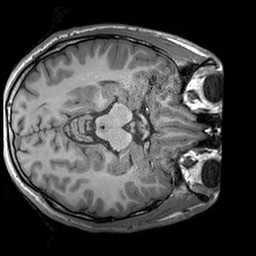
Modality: T1w
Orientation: axial
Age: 29
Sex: male
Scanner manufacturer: siemens
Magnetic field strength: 3 T
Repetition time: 1.6 s
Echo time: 0.00236 s